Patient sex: F
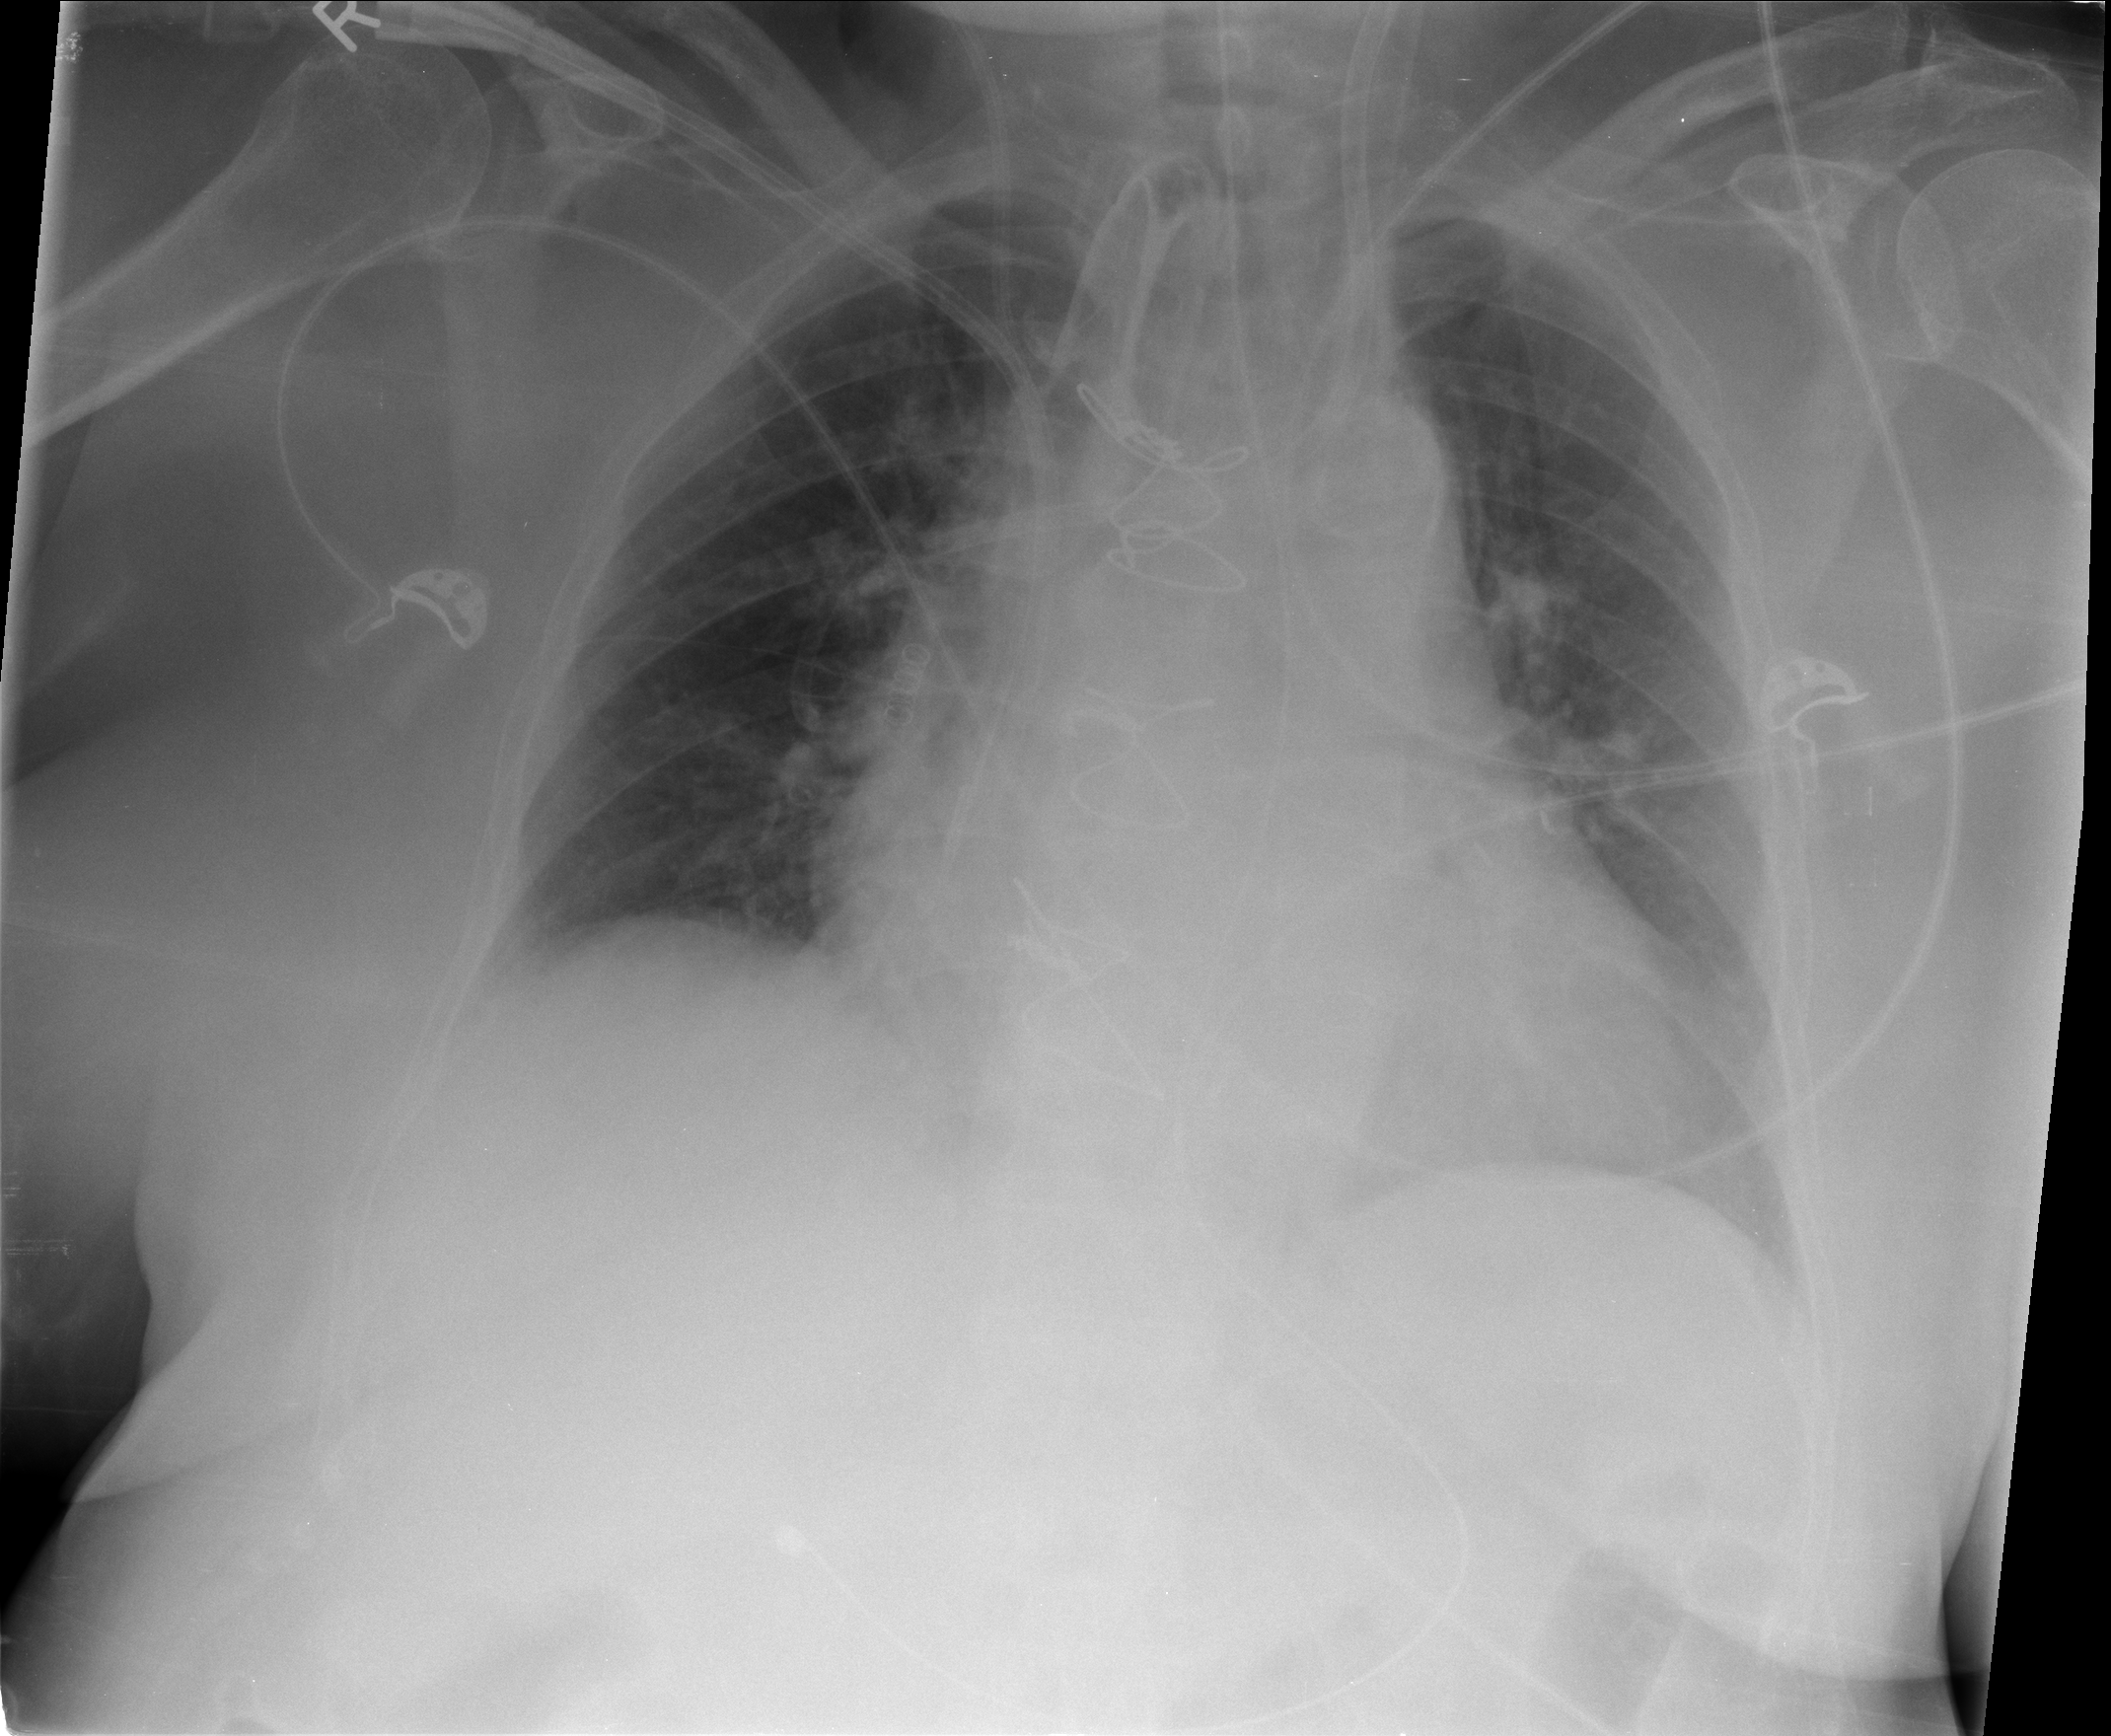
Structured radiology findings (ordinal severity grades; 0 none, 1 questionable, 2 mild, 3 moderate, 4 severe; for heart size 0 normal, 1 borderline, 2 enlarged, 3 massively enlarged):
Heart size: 2
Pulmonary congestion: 2
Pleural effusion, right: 0
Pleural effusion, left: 1
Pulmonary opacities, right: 0
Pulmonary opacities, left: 0
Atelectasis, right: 2
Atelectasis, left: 2